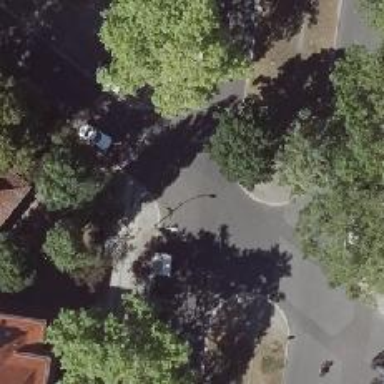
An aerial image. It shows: Tertiary road with asphalt surface. There is parking lane on the right.